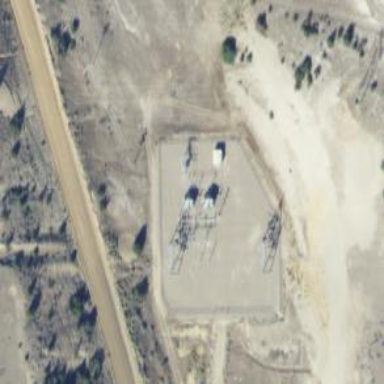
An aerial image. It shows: Outdoor distribution substation protected by fence.